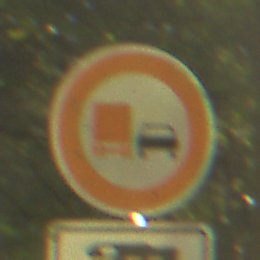
Verkehrszeichen: UeberholverbotKraftfahrzeuge
Zusatzzeichen unten: MehrspurigeFahrzeugeFrei10
Umgebung: Outdoor, Nature
Tageszeit: SunriseSunset
Wetter: PartlyCloudy
Licht: Natural
Jahreszeit: NotSpecified
Kontrast: HighContrast